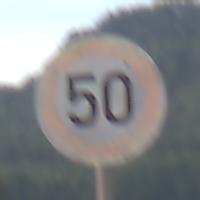
Verkehrszeichen: Geschwindigkeit50
Umgebung: Outdoor, Nature
Tageszeit: SunriseSunset
Wetter: PartlyCloudy
Licht: Natural
Jahreszeit: NotSpecified
Kontrast: MediumContrast